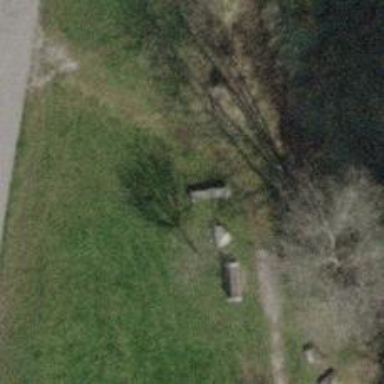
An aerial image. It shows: Brown bench.